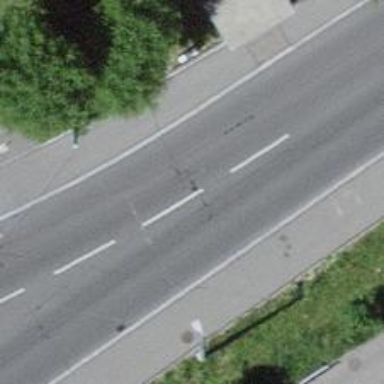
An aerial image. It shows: Trolleybus stop position for public transport.